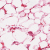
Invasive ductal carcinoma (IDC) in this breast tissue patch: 0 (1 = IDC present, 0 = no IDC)